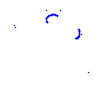
Particle: proton